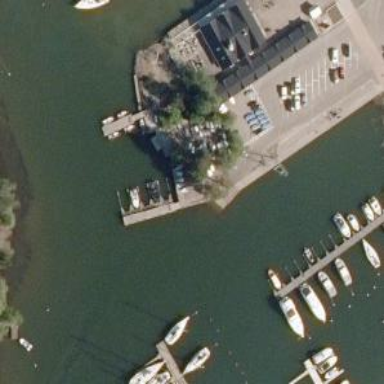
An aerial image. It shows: Ferry terminal.